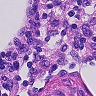
Metastatic tissue present: no